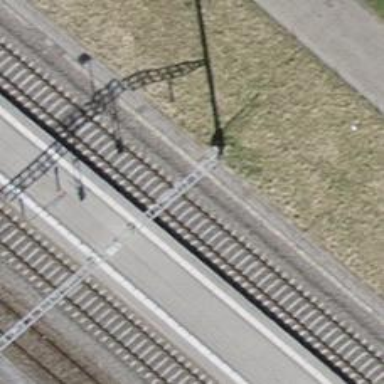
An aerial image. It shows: Railway milestone.